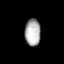
Tissue: prostate
Cell type: Epithelial cells
Senescence score: 0.323
Nuclear area (px): 414
Mean DAPI intensity: 172.589